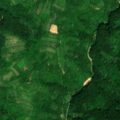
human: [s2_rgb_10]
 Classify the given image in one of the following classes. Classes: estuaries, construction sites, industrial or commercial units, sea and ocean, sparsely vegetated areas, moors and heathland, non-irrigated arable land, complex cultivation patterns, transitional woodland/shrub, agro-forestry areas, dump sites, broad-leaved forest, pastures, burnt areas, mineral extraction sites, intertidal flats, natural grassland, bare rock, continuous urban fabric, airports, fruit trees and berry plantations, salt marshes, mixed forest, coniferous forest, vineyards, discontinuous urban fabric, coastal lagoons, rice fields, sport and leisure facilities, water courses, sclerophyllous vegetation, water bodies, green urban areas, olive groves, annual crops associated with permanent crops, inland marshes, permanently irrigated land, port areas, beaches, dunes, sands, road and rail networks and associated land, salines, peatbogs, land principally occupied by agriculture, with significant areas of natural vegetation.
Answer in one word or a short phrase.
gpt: broad-leaved forest, transitional woodland/shrub